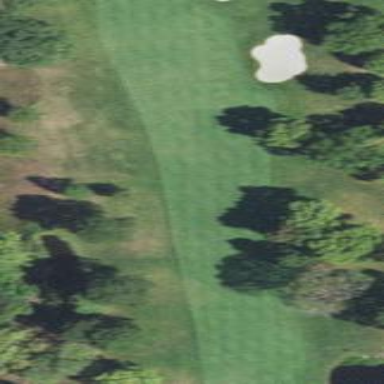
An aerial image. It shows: Well-maintained grassy area known as fairway on golf course.